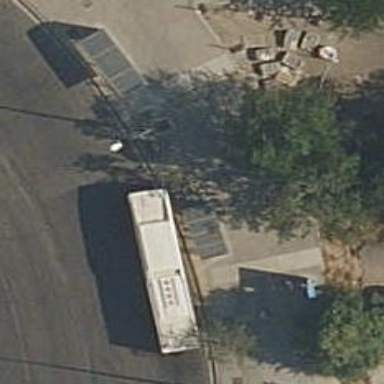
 serving as platform for public transportation."